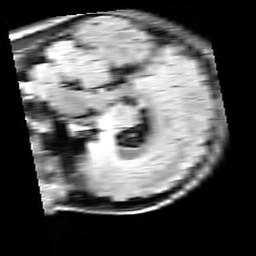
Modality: FLAIR
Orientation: sagittal
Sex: female
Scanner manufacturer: siemens
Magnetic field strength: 3 T
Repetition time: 10 s
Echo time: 0.09 s